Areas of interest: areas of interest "ZTO Express Xiaoshan Transfer Center"
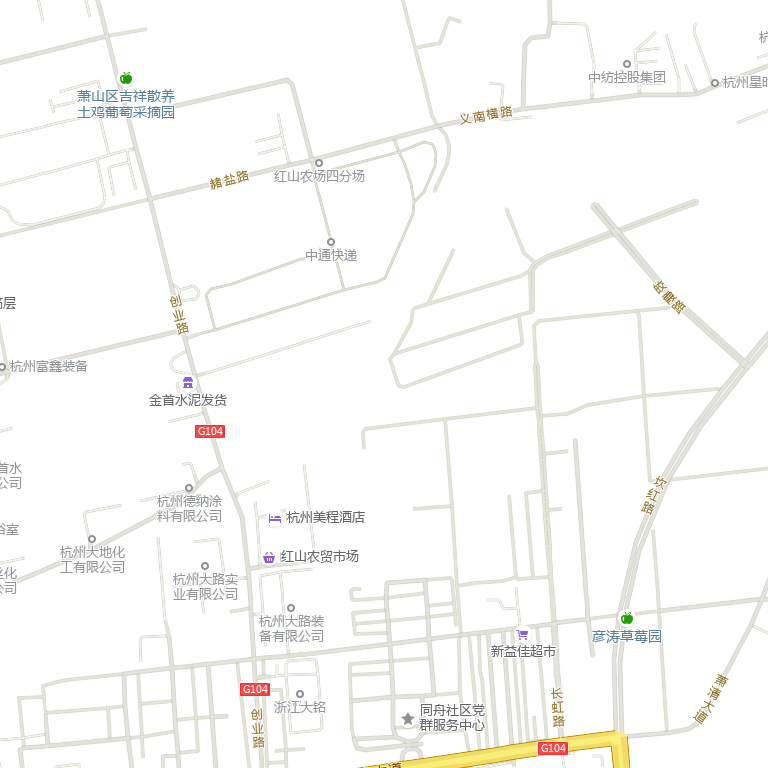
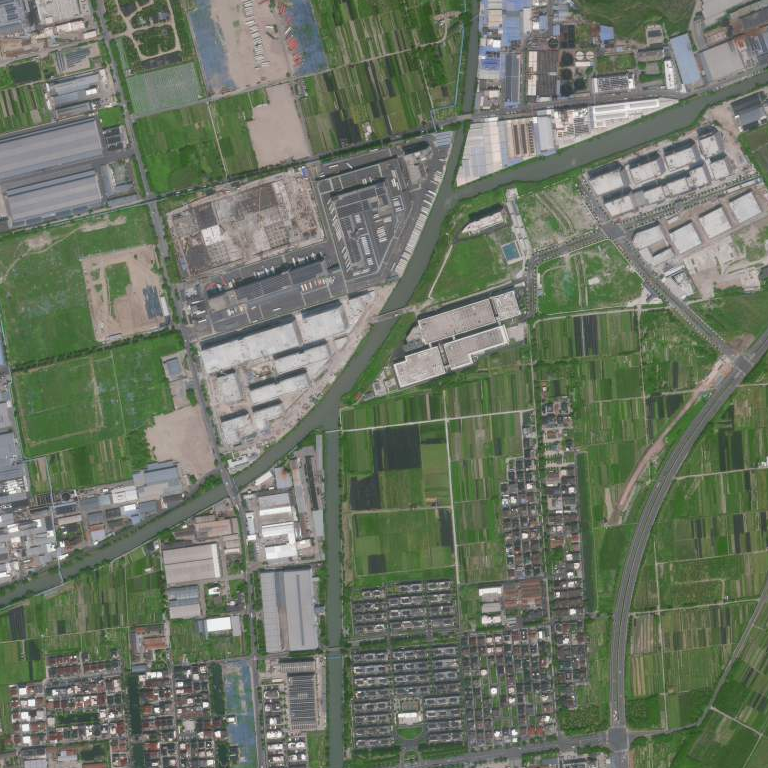